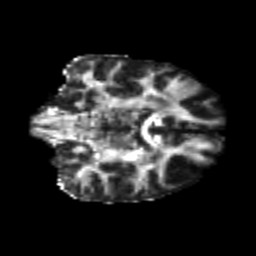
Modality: FA
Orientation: coronal
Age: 23
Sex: male
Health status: healthy
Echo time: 0.074 s